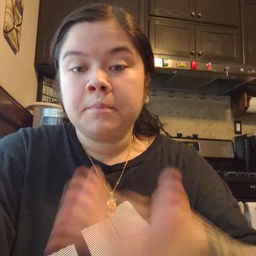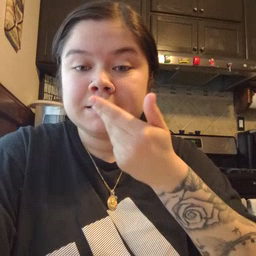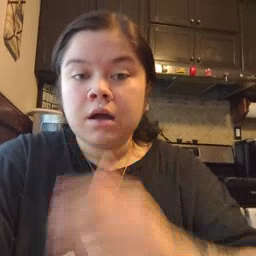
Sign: pizza